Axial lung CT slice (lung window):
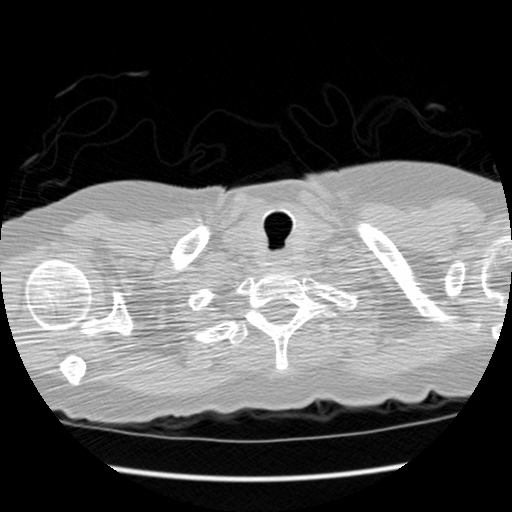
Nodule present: no